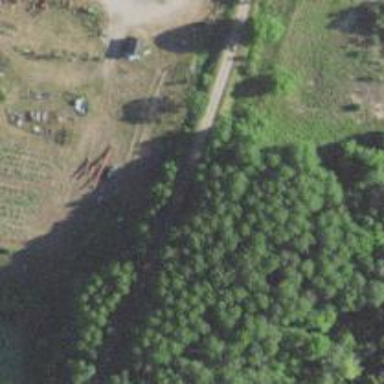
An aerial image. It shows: Abandoned railway running parallel to cycleway. The area is suitable for Nordic skiing.